Question: I'm trying to embed a PDF and make it scrollable in Firefox (bonus points for the ability to zoom in/out, but right now I'd just be happy with a simple functional solution).
Basically my code is as follows:
'''
<div class="row-fluid align-center">
<div class="span12">
<iframe style="float:none;display:inline;height:90%;" src="{{url}}" frameborder="0"></iframe>
<br>
</div>
</div>
<div class="row-fluid">
<div class="span11">
<button onclick = "history.go(-1);" class="pull-right btn btn-primary" type="submit">Go Back</button>
</div>
<br><br>
</div>
'''
However, I noticed on Firefox that it simply prompts me to download the PDF file rather than embed it. Meanwhile, my users say it embeds in their browser, but it's sized very small.
How do I make it embed full-screen in Firefox?
On Safari/Chrome, it's fine. On iPad it only shows the first page of the PDF and it's not full-screen.

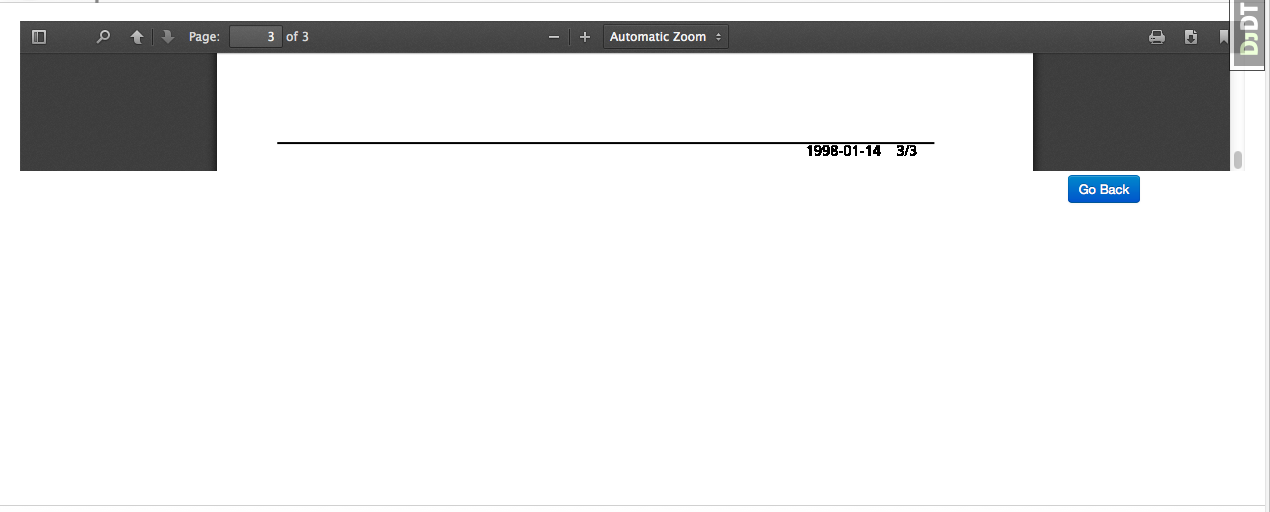
Answer: The solution was that I added a height parameters in absolute pixels, rather than a percentage.
'''
<div class="row-fluid align-center">
<iframe class = "span12" style="float:none;display:inline;height:1200px;" src="{{url}}" frameborder="0"></iframe>
<br>
</div>
'''